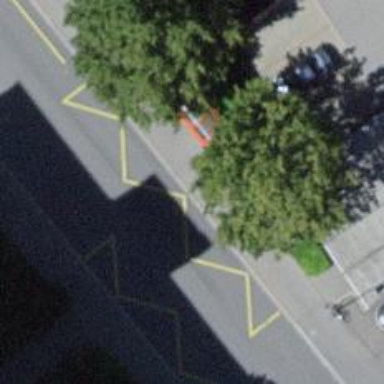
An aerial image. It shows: Bus stop with platform for public transport.